Question: I'm having an issue with a JQuery Menu providing extra 4-5 pixels on the bottom margin that I am unable to locate. As a result there is an un-wanted bottom-margin space between the #menu div and #content div (red div):

here is the development link:
<URL>
If someone has any idea I would greatly appreciate an insight as to what is causing this.
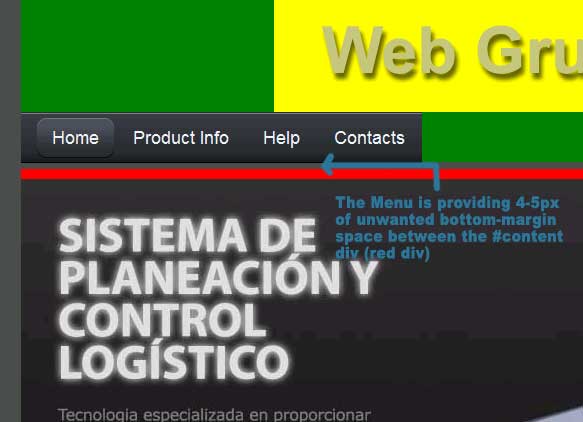
Answer: I changed "#menu"'s height to 50px instead of 57px and it solve the issue on my end. I hope this helps :)